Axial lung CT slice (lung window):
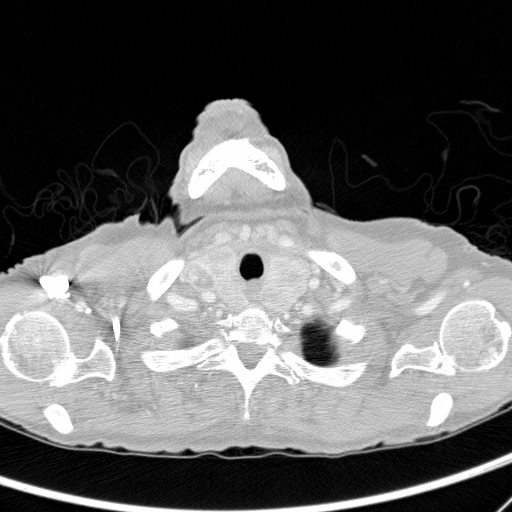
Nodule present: no